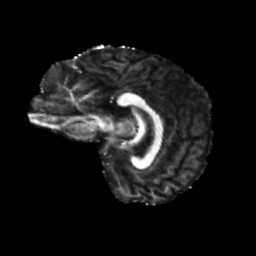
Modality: FA
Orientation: sagittal
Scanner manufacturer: siemens
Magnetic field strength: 3 T
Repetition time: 4 s
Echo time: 0.0594 s